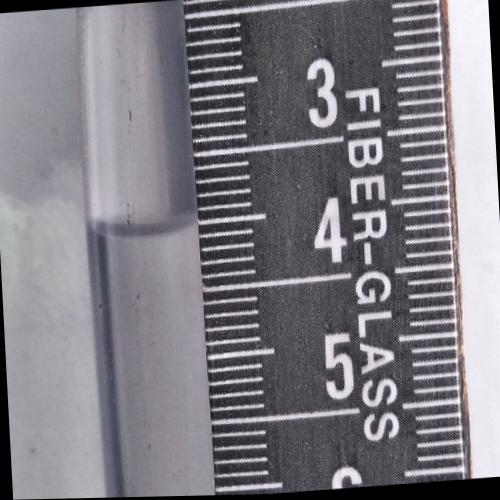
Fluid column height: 4.0 cm